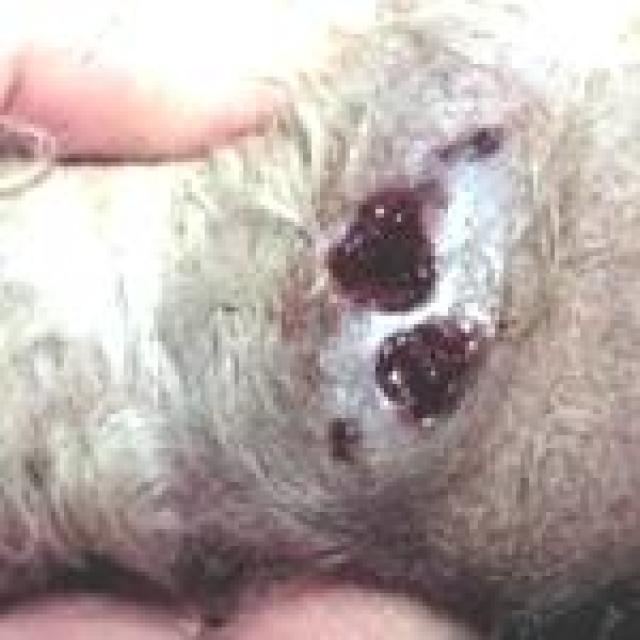
Canine fungal skin infection — characterized by alopecia, scaling, crusting, and circular lesions. Common agents include Malassezia and Candida species.